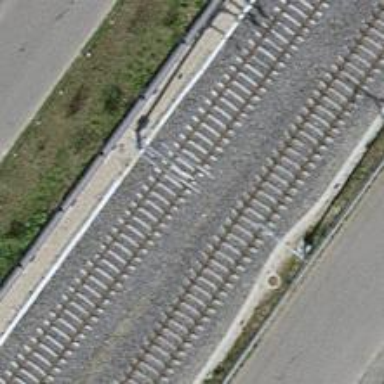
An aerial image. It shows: Single-track railway with electrified contact lines.